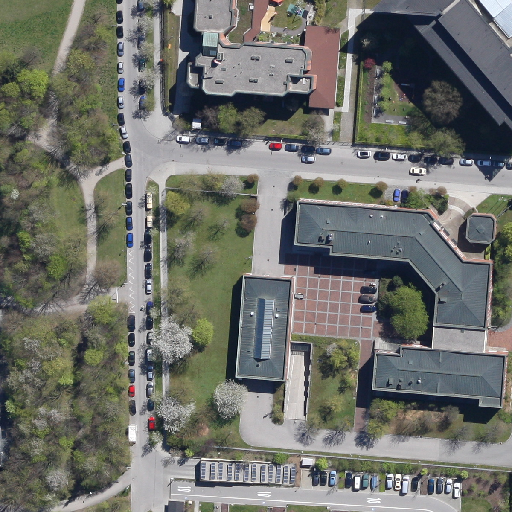
Referring expression: building along the road